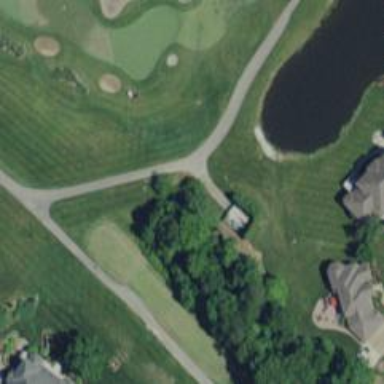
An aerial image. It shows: Grassy area designated as golf tee.